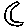
Label: moon